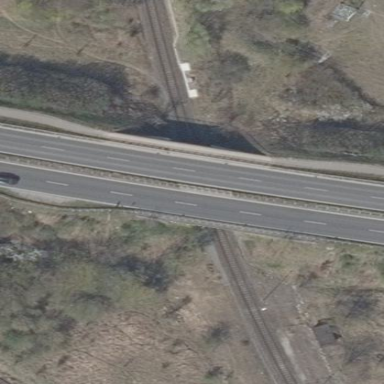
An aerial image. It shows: Bridge with beam structure.